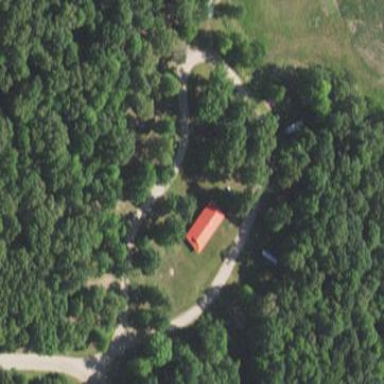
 ideal for outdoor enthusiasts and travelers."